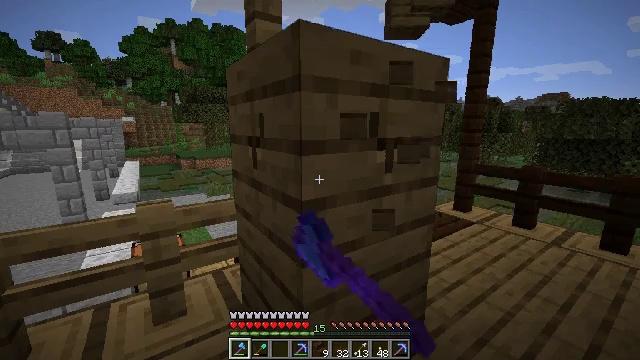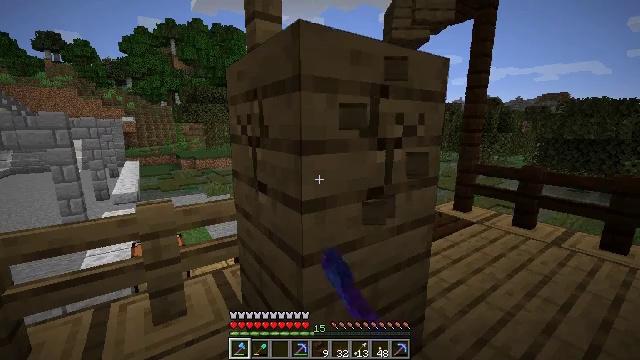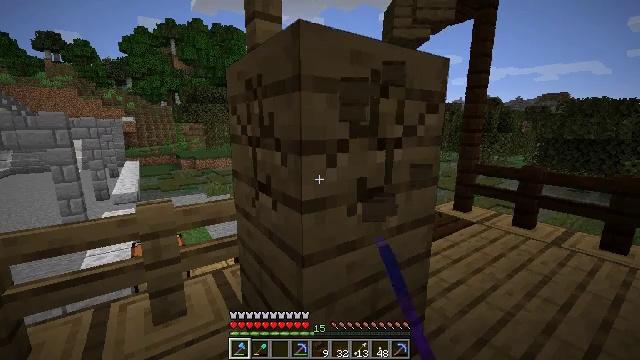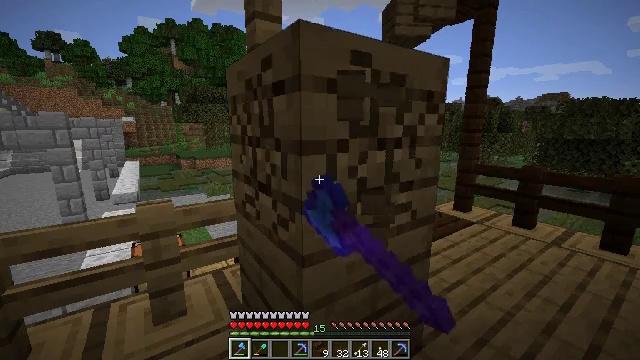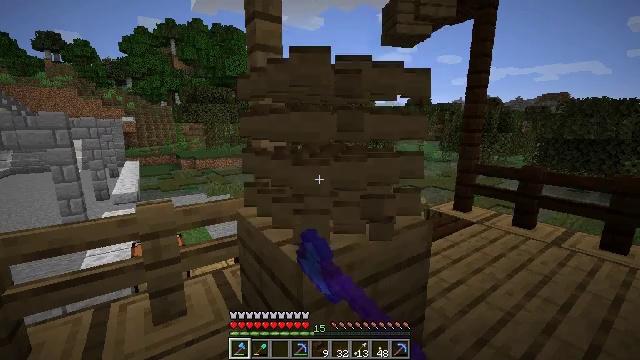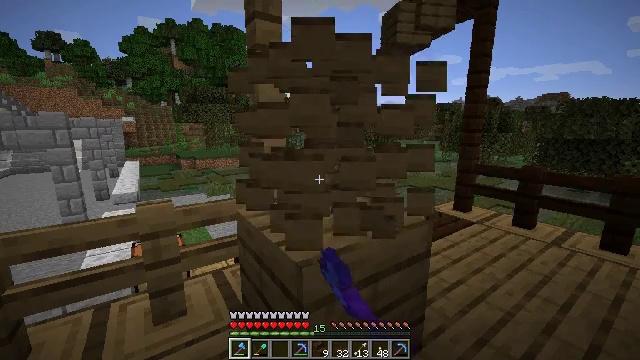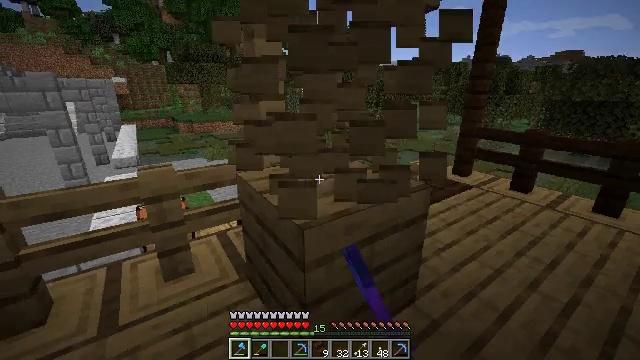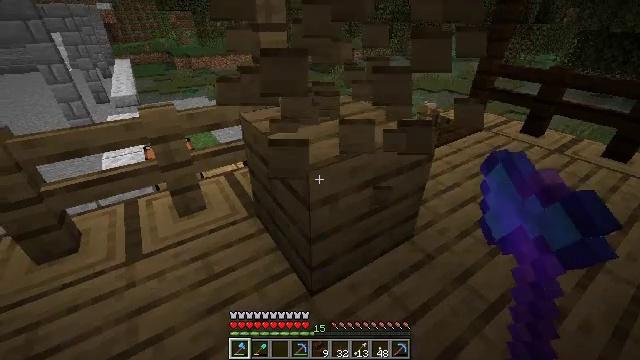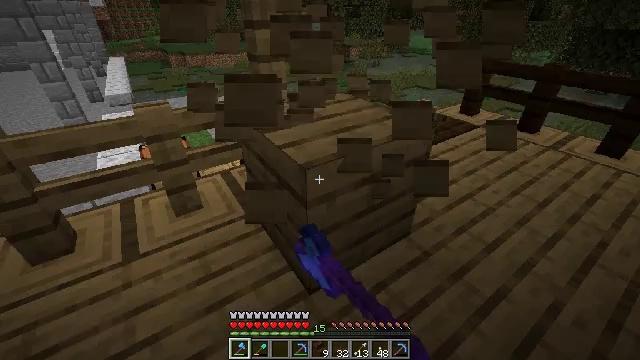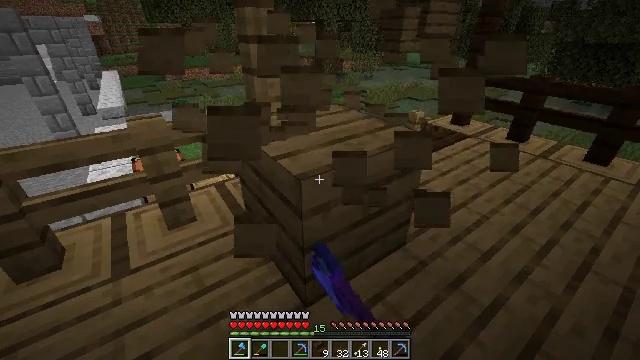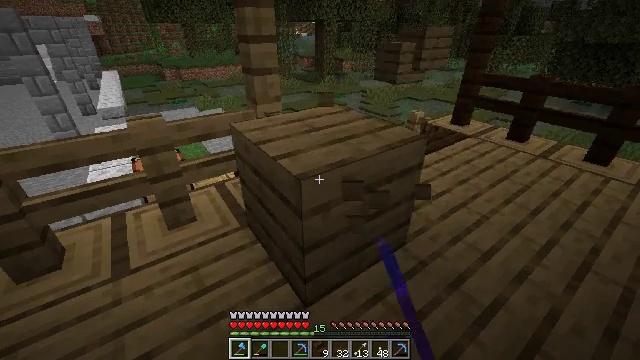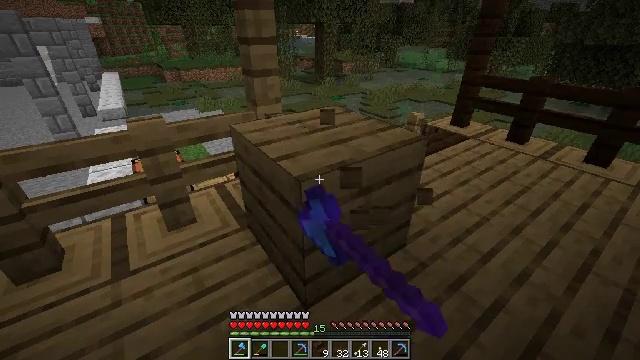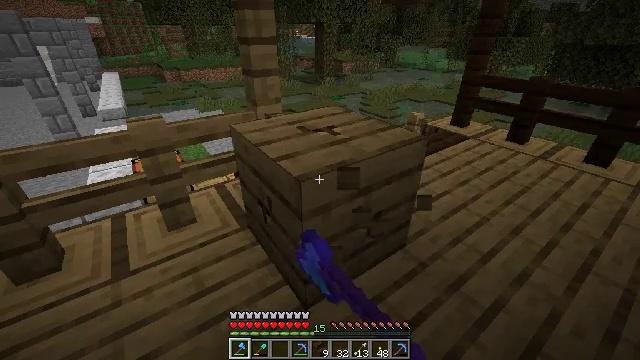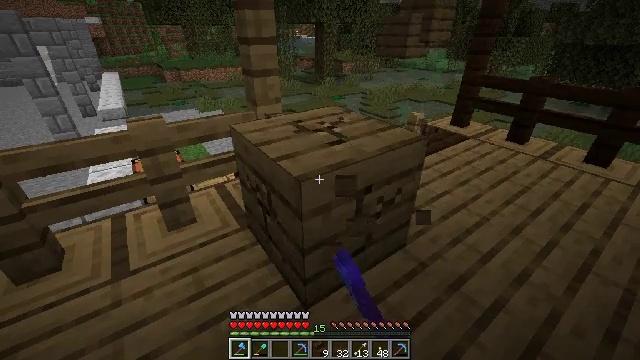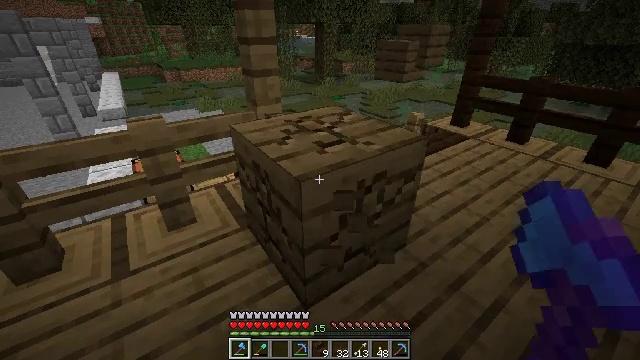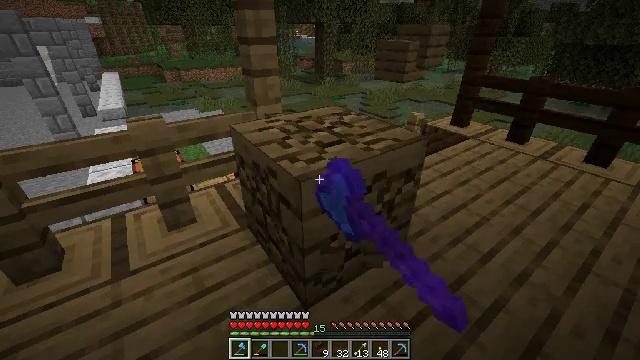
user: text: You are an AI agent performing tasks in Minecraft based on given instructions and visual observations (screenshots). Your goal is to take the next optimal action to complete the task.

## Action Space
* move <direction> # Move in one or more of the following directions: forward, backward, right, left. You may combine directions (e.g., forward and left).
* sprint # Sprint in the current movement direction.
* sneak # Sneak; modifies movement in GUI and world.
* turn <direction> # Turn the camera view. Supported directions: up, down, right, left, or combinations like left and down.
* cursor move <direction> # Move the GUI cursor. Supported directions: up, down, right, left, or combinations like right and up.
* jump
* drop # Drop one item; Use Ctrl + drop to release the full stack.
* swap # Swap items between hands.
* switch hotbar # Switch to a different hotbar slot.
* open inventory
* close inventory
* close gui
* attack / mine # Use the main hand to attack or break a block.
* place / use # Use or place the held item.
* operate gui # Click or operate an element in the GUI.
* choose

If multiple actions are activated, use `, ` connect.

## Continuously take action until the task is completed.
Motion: motion action
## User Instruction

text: Collect the oak planks from the structure.
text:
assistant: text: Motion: attack / mine
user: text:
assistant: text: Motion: attack / mine
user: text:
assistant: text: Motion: attack / mine
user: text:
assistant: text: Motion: attack / mine
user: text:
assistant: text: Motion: attack / mine
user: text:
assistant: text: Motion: turn down, attack / mine
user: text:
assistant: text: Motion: turn left and down, attack / mine
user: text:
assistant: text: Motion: attack / mine
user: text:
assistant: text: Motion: turn right and up, attack / mine
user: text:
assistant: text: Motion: attack / mine
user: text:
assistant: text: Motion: attack / mine
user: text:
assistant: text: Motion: attack / mine
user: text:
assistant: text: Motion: attack / mine
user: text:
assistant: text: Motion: attack / mine
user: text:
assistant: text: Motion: attack / mine
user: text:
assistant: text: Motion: attack / mine
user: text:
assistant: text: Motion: attack / mine
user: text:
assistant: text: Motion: attack / mine
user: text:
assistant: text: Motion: attack / mine
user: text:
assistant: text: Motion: attack / mine
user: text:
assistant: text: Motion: attack / mine